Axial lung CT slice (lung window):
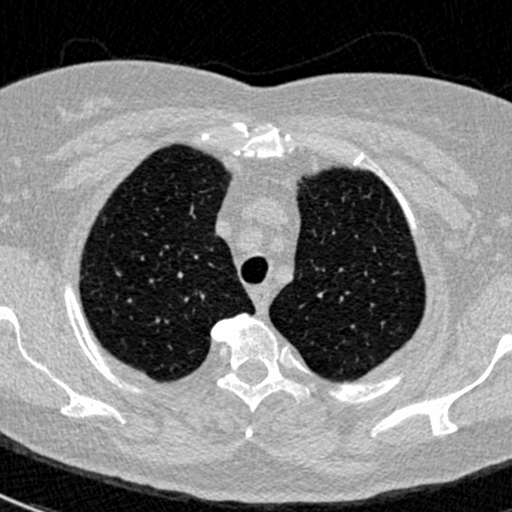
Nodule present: no